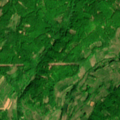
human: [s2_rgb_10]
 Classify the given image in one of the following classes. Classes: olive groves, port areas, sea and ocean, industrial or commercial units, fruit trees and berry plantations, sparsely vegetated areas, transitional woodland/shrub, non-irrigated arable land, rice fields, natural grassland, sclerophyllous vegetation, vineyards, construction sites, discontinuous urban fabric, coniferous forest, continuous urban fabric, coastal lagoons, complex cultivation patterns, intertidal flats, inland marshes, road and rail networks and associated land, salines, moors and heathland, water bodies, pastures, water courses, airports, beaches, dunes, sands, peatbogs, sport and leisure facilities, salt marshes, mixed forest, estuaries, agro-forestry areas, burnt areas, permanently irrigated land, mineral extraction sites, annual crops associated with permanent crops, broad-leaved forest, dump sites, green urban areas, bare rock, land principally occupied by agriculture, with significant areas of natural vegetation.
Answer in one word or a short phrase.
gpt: complex cultivation patterns, broad-leaved forest